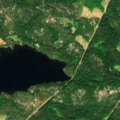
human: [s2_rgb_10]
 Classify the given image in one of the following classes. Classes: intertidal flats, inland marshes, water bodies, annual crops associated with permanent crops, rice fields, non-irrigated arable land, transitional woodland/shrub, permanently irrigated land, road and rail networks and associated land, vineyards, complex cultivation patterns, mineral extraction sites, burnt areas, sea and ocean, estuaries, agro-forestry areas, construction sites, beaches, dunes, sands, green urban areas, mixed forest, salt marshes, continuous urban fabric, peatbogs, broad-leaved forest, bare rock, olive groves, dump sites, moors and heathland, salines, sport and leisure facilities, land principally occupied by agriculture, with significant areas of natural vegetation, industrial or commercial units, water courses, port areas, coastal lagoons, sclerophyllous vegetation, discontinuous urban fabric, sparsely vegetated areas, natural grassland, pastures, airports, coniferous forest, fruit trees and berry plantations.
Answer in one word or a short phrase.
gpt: coniferous forest, transitional woodland/shrub, water bodies